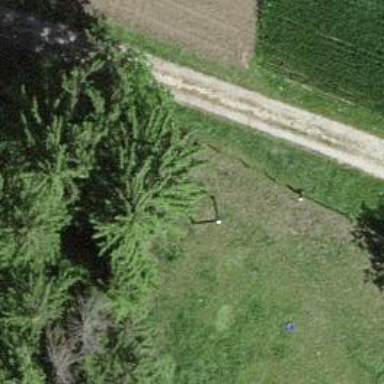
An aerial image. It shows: Minor power line.